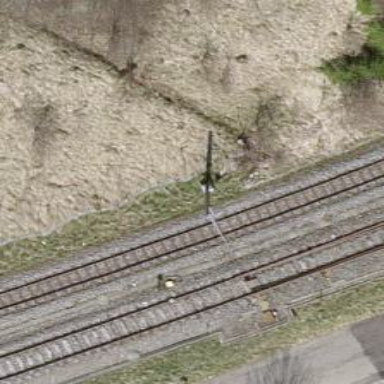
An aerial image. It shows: Narrow-gauge railway track electrified by contact line.